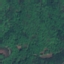
Label: Forest